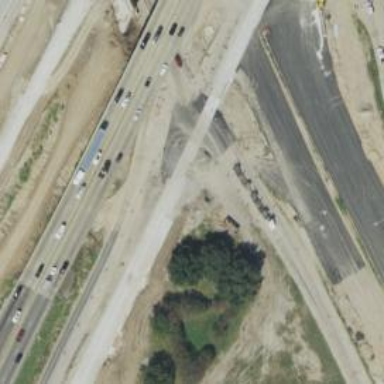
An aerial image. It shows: Primary link highway.